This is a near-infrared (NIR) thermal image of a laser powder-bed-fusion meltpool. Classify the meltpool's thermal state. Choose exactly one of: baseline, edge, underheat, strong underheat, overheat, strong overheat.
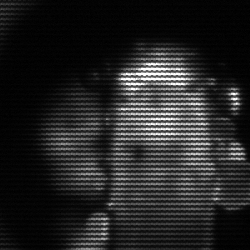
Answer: strong underheat